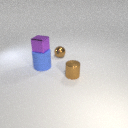
small brown metal cylinder in front of small brown metal sphere